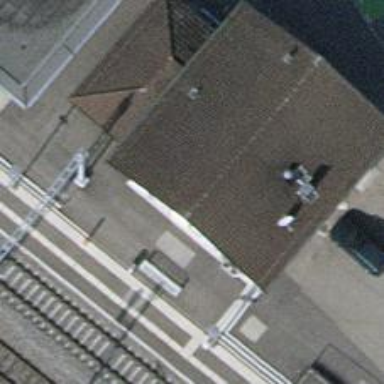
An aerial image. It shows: Station for public transport and railway.